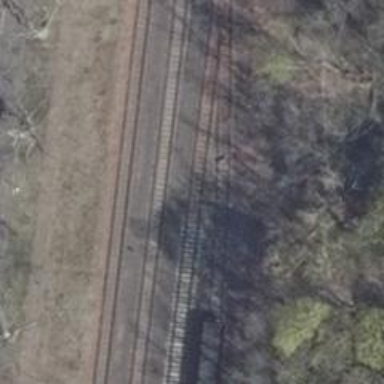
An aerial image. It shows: Railway switch.